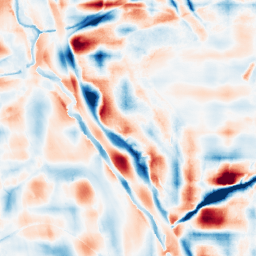
Category: wavelet
Decomposition family: wavelet_reverse_biorthogonal
Decomposition parameters: wavelet: rbio5.5
level: 5
Upsampling method: regularized
Upsampling parameters: scale: 2
lambda_reg: 0.01
Upsampling scale: 2